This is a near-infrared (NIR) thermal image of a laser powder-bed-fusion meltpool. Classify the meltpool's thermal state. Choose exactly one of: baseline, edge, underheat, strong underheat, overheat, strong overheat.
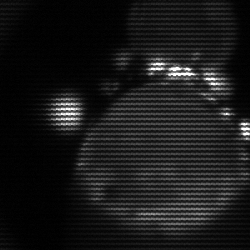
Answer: edge